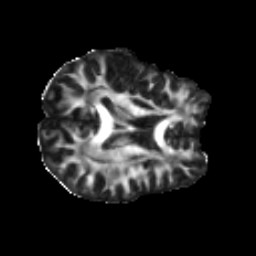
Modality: FA
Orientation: axial
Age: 27
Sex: female
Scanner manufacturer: ge
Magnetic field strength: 3 T
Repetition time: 7.8 s
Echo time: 0.0606 s